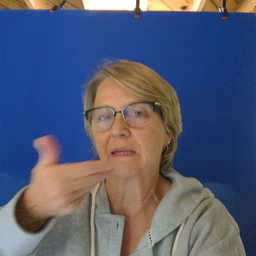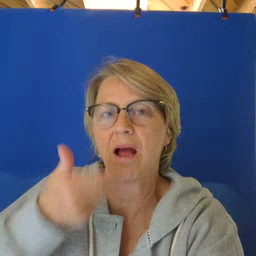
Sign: pizza